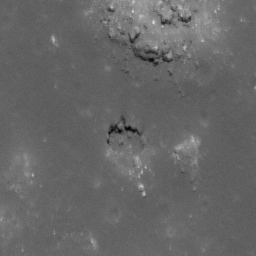
Pit: Messier A 2a
Host crater: Messier A
Host type: impact_melt
Lunar coordinates: latitude -2.014, longitude 46.906